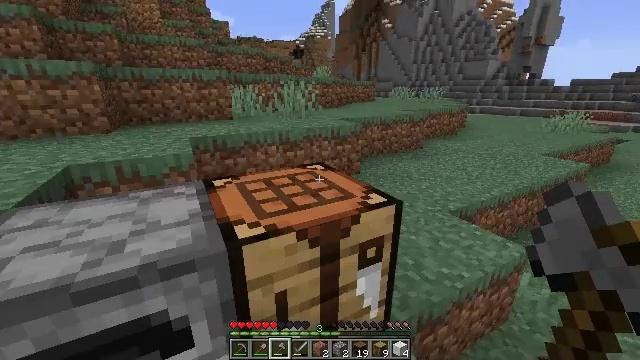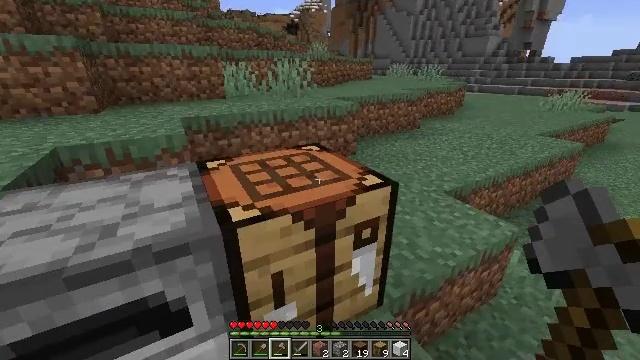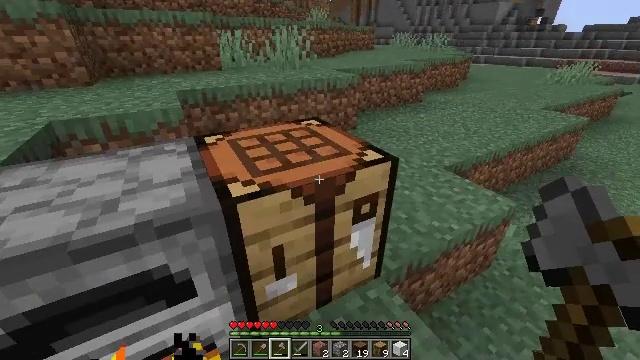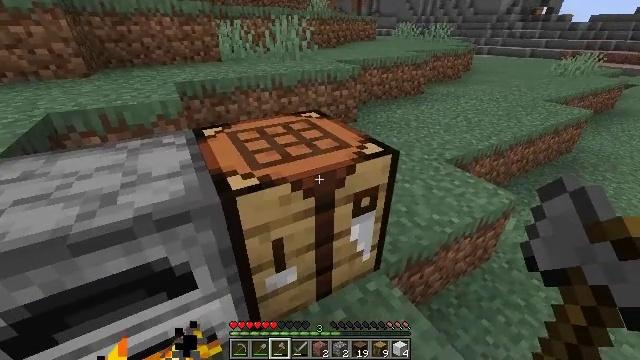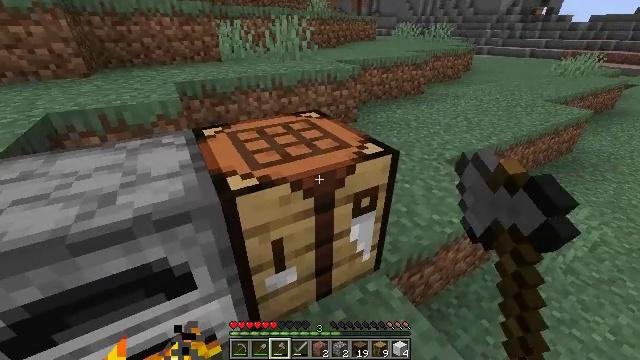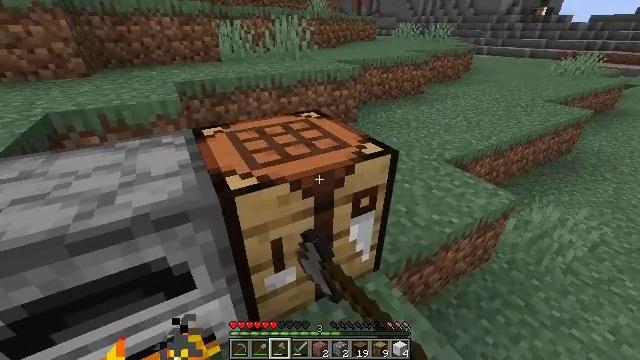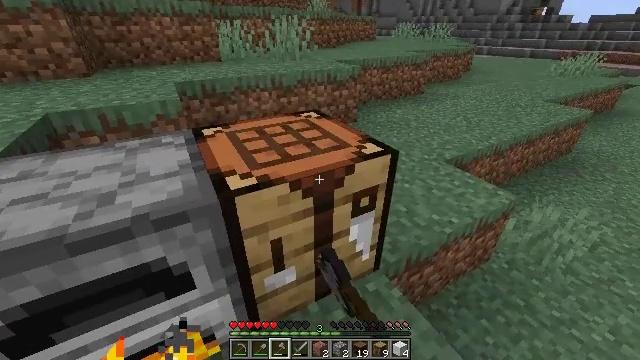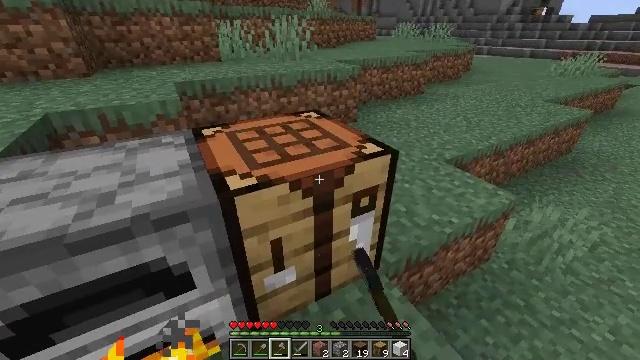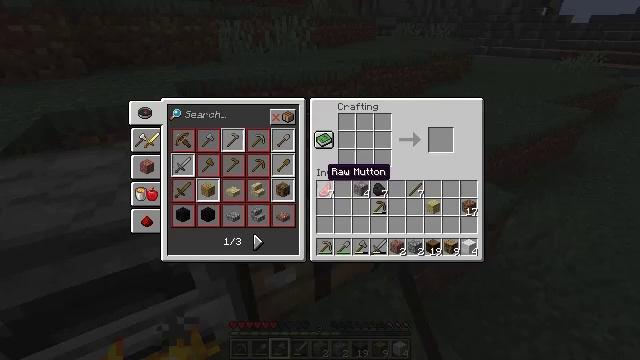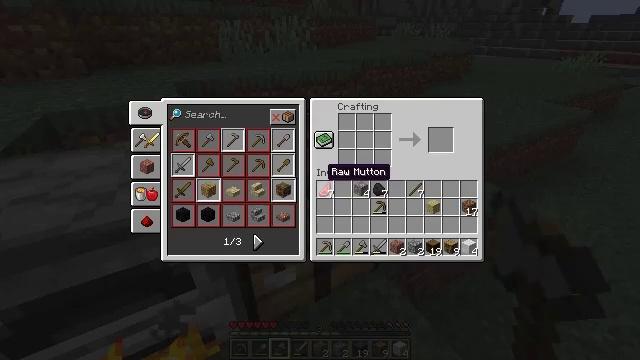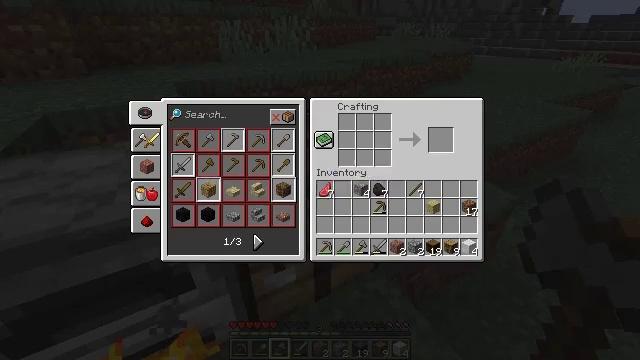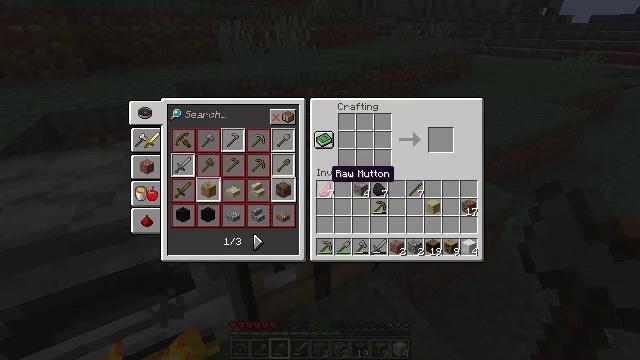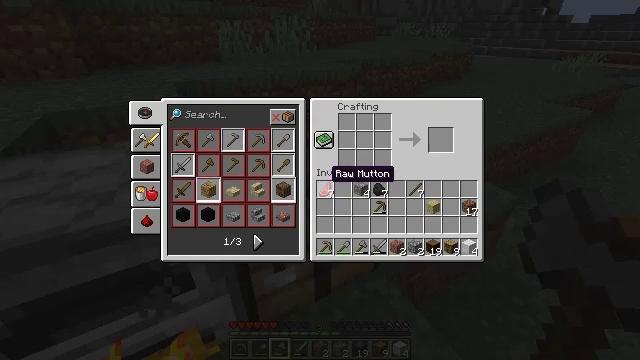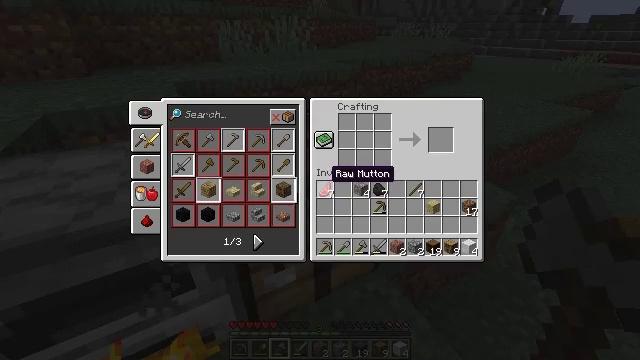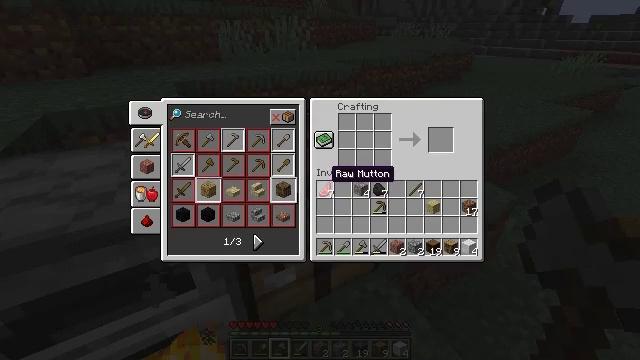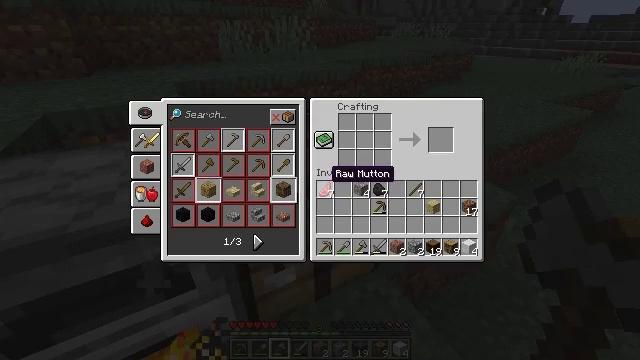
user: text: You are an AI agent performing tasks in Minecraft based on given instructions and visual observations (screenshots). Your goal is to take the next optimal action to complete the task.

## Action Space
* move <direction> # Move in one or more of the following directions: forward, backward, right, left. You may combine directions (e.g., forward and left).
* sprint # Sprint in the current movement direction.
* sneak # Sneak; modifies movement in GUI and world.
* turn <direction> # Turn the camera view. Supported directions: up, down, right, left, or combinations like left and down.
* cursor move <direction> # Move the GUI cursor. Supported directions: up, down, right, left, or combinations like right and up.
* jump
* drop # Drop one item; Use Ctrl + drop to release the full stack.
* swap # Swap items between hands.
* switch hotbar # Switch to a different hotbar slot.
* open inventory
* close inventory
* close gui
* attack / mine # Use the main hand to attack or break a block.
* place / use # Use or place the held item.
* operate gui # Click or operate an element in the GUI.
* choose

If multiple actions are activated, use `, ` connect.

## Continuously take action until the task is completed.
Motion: motion action
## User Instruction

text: craft item air
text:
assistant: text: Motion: turn down
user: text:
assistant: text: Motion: turn down
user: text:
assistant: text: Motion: turn down, use / place
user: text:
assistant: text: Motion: use / place
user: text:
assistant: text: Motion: use / place
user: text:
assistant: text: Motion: no_op
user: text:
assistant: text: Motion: no_op
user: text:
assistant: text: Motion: open gui
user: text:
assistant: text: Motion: no_op
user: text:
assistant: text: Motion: no_op
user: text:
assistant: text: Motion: no_op
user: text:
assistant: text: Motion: no_op
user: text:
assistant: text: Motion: no_op
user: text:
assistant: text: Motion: no_op
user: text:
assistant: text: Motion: no_op
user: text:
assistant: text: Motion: no_op
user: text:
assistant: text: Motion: cursor move right and up
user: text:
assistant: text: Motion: cursor move right and up
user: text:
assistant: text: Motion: cursor move right
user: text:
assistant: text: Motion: no_op
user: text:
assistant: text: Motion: no_op
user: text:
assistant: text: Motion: no_op
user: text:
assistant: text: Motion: cursor move left
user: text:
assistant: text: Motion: cursor move left
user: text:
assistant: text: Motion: cursor move left
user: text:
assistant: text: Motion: cursor move left
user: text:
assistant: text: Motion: cursor move left
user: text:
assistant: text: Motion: no_op
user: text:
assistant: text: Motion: no_op
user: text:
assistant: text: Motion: no_op